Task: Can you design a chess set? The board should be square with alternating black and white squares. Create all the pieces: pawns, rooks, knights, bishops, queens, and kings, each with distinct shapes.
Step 3872:
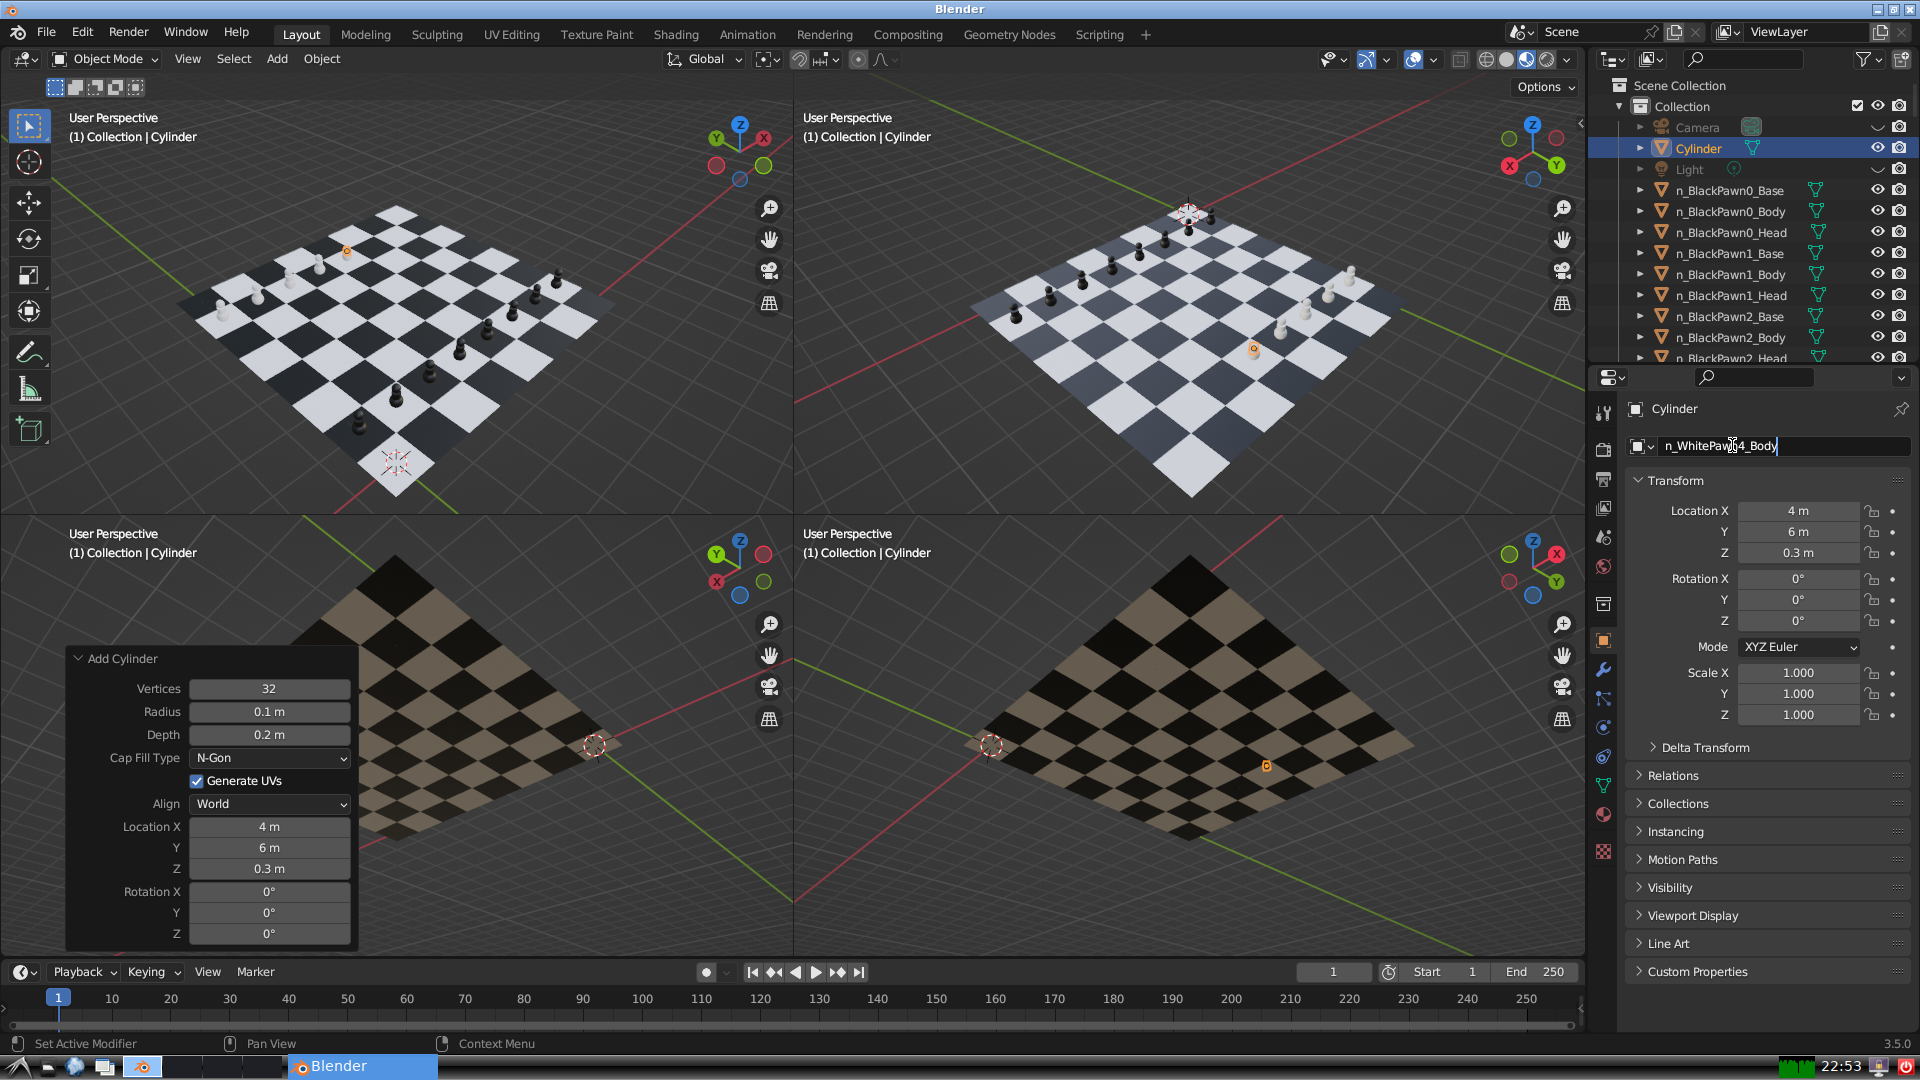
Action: {"key_press": ['Return']}